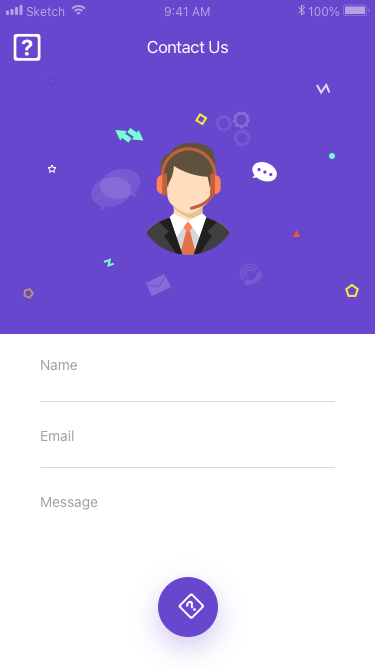
Text in this UI design:
Contact Us

Email
Name
Message
